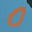
Label: 0